Question: I have my RegEx here for
'''
(".*?"|".*?"|".*'|'*.")
'''
I was also trying this pattern
'''
("|'|").*?("|'|")
'''
but it's not giving the result I want
Here's the sample paragraph
"Lorem" Ipsum is simply dummy text of the printing and typesetting industry. "Lorem Ipsum" has been the industry's standard dummy text ever since the 1500s, when an unknown printer took a galley of type and scrambled it to make a type specimen book. It has survived not only "five centuries', but also the leap into electronic typesetting, remaining essentially unchanged. It was popularised in the 1960s with the release of Letraset sheets containing Lorem Ipsum passages, and more recently with 'desktop publishing" software like "Aldus' "PageMaker" including versions of Lorem Ipsum.
my goal here is to get all words that are within these characters
'''
"", "", "', '", ''
'''
The reason why it was like that was, say a person writing an article got a typo, instead of closing the double quote with -- double-quote, the article writer closed it with single quote.
Right now, what I'm getting is this

My expected output are
'''
Lorem, Lorem Ipsum, five centuries, desktop publishing, Aldus, PageMaker
'''
but not limited to those because this RegEx will run in entire article and hundreds of articles.
this line here from the sample paragarphy above probably the trickiest part
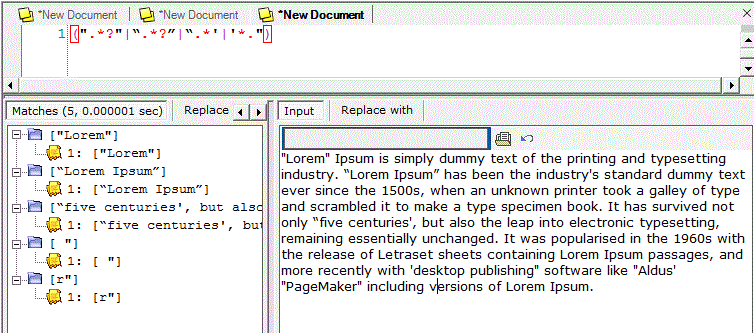
Answer: '''
(?:"|'(?!s|\s)|")[^"'""]+(?:"|'(?!s)|")
'''
Try this.See demo.
<URL>